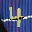
Label: 4